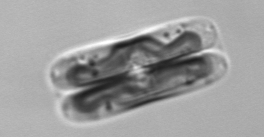
Label: pennate_morphotype1